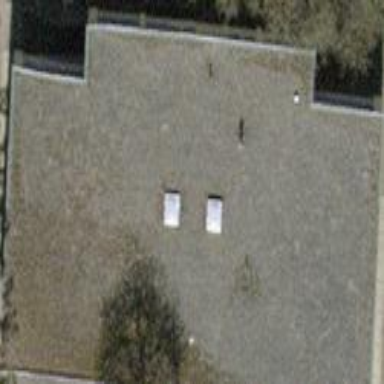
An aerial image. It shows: Kindergarten building.